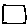
Label: square